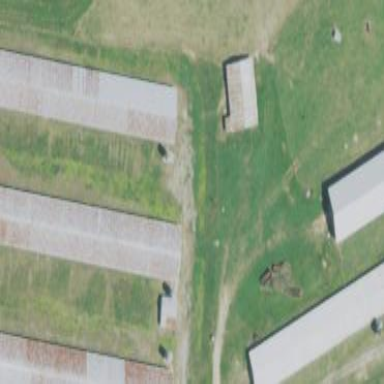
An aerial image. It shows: Poultry farmyard is depicted in the image.